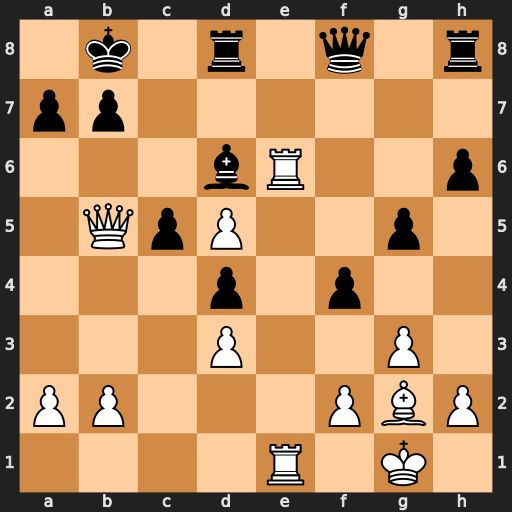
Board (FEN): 1k1r1q1r/pp6/3bR2p/1QpP2p1/3p1p2/3P2P1/PP3PBP/4R1K1
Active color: w
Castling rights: -
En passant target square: -
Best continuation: Re7 Bxe7 d6